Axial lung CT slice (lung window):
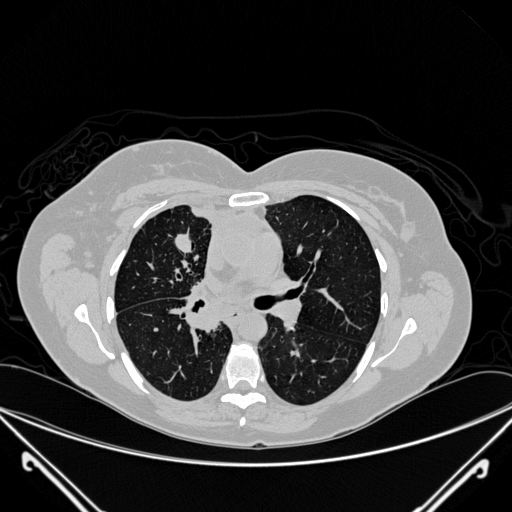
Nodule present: yes
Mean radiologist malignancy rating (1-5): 3.25